Question: What is the measurement shown in the image?
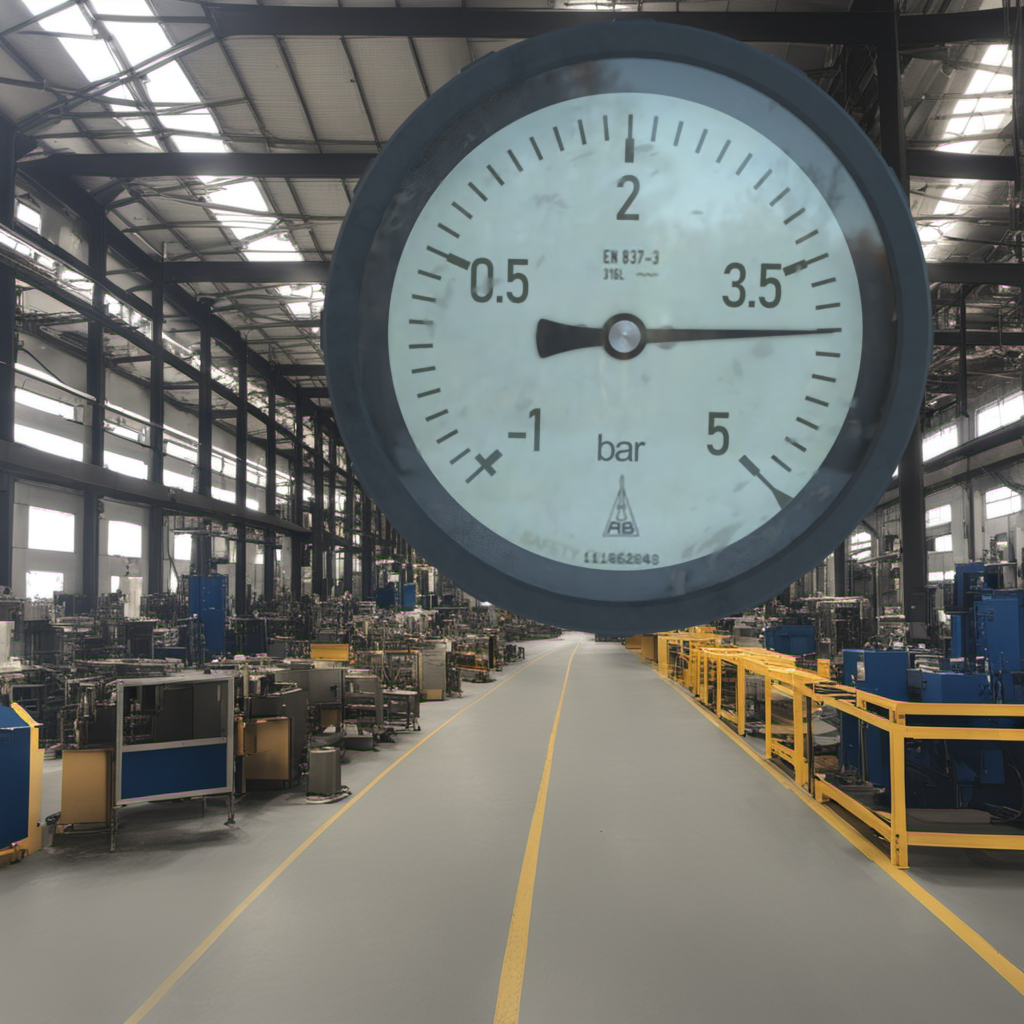
Answer: The result is 3.98
Question: What is the range of the measurement shown in the image?
Answer: The range is from -1 to 5
Question: What is the minimum and maximum reading range of the measurement in the image?
Answer: The minimum value is -1 and the maximum value is 5